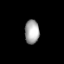
Tissue: lung
Cell type: Epithelial cells
Senescence score: 0.5694
Nuclear area (px): 337
Mean DAPI intensity: 168.175